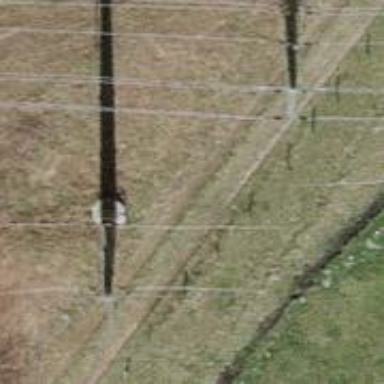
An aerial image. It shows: Power pole.